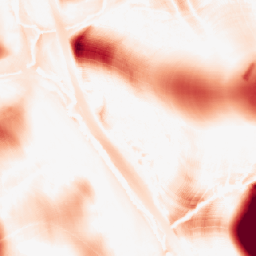
Category: morphological
Decomposition family: morphological
Decomposition parameters: operation: opening
size: 50
Upsampling method: area
Upsampling parameters: scale: 4
Upsampling scale: 4